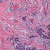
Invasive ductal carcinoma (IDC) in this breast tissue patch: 1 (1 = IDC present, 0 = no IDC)